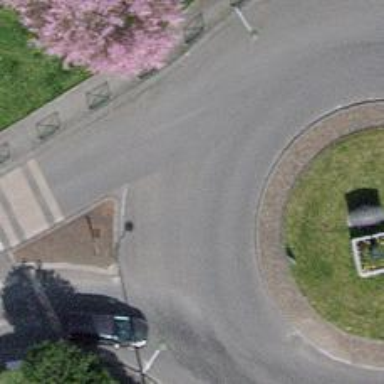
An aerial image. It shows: Tertiary road with asphalt surface leading to roundabout.